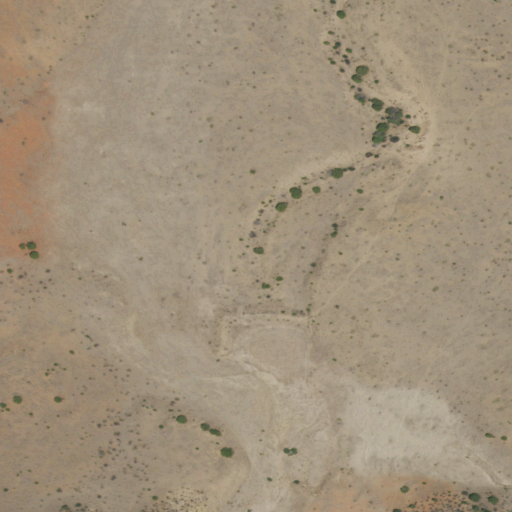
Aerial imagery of valley in New Mexico named Christy Canyon containing shrub, grassland, and evergreen forest